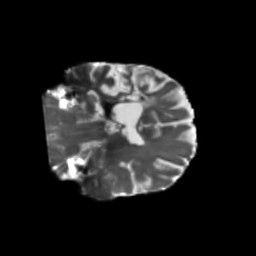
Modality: T2w
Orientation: coronal
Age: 69
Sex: female
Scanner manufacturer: siemens
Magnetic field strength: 3 T
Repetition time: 5.25 s
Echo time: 0.08 s